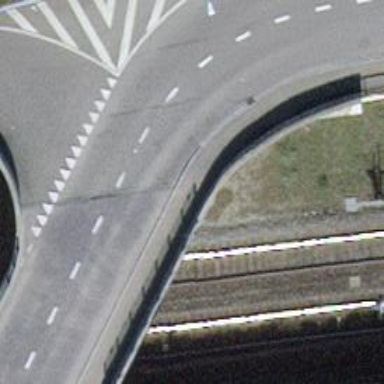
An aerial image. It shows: Sidewalk bridge over footway road.